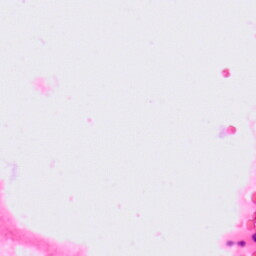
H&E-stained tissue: Lung